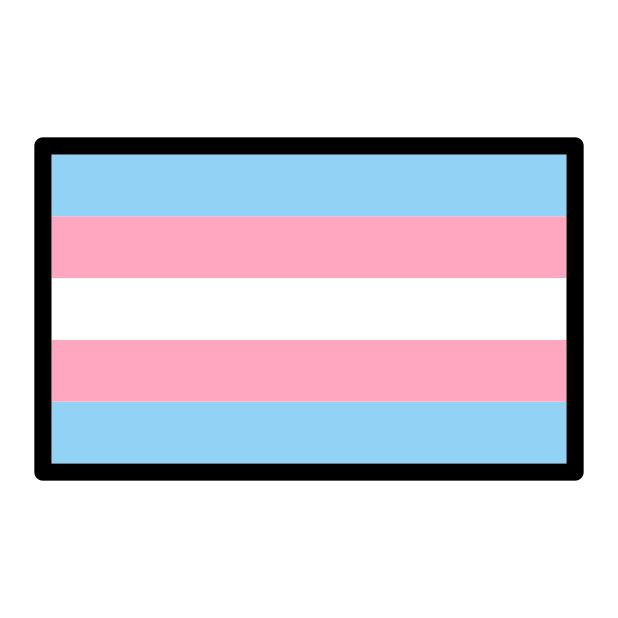
transgender flag